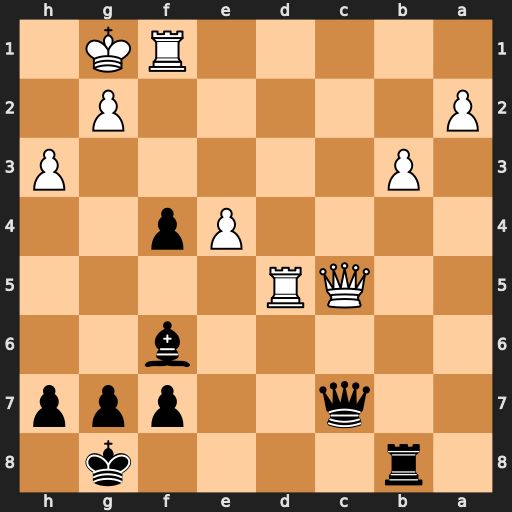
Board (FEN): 1r4k1/2q2ppp/5b2/2QR4/4Pp2/1P5P/P5P1/5RK1
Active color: b
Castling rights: -
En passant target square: -
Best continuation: Qxc5+ Rxc5 Bd4+ Kh1 Bxc5